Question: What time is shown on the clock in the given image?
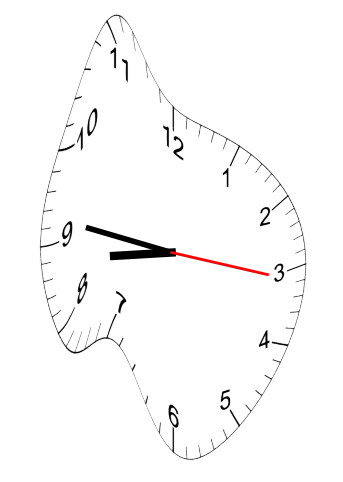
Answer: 08:46:16